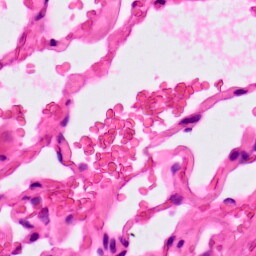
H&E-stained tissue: Lung